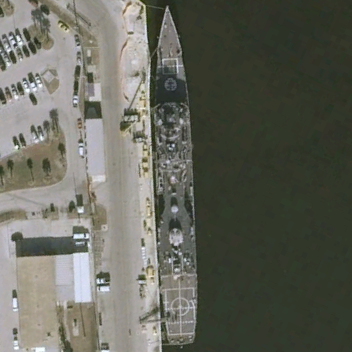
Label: cruiser